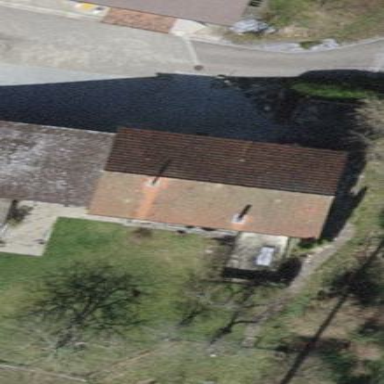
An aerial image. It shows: Gabled roof house.